Question: I'm trying to detect the center of a circle. I try to do this with cvHoughCircle. But I can't seem to get it working properly .

The only thing that can vary is the size of the circle.
I try detecting the circle by doing :
'''
circle = cvHoughCircles(imgThreshold, storage, CV_HOUGH_GRADIENT, 1,
(double)imgThreshold.height()/20, 200, 20, 0, 0);
'''
imgThreshold is the b/w image you can see here. The resolution of the image is in fact 1280*1024.
Can anyone tell me what I am doing wrong.
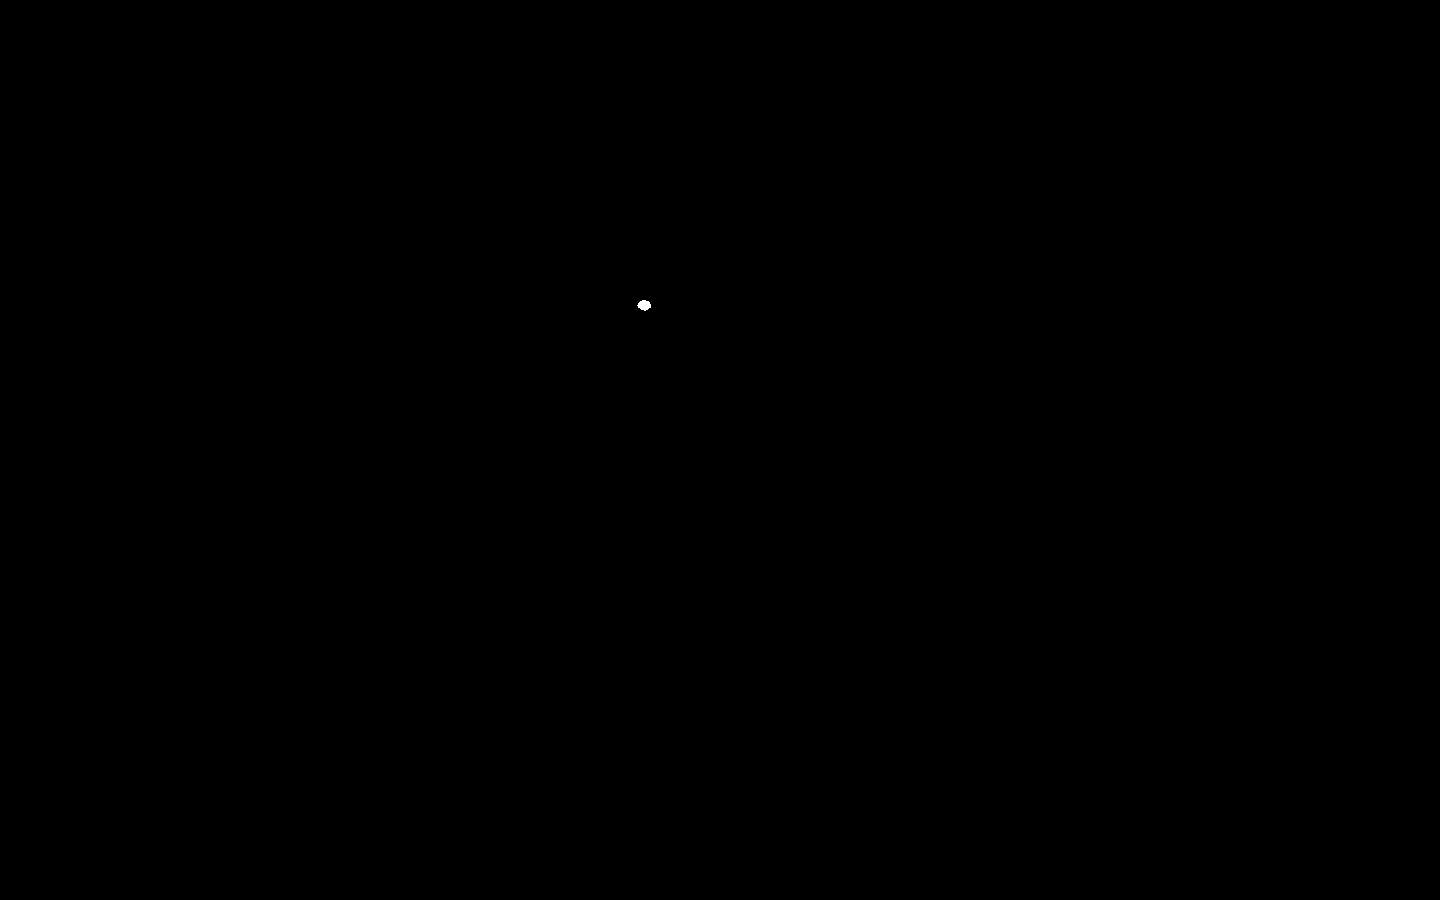
Answer: Instead of using cvHoughCircle it is possible to solve this problem with a bit of math:
'''
CvMoments moments = new CvMoments();
cvMoments(imgThreshold, moments, 1);
double moment10 = cvGetSpatialMoment(moments, 1, 0);
double moment01 = cvGetSpatialMoment(moments,0,1);
double area = cvGetCentralMoment(moments, 0, 0);
int posX = 0;
int posY = 0;
int lastX = posX;
int lastY = posY;
posX = (int) (moment10/area);
posY = (int) (moment01/area);
cvCircle(iplRgbImage, new CvPoint(posX,posY), 3, CvScalar.GREEN, -1, 8, 0);
'''
source = <URL>